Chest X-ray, AP view. Patient: 58 years old, sex M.
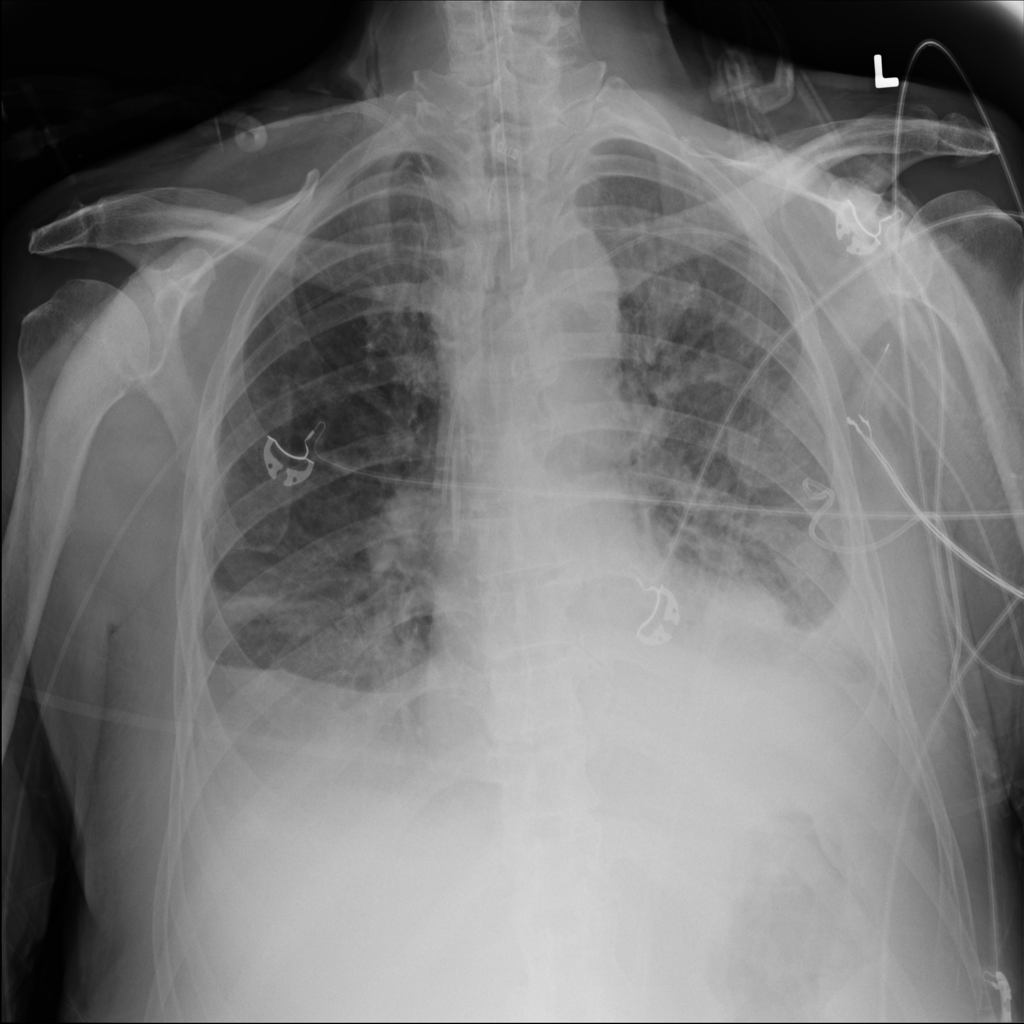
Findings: Effusion, Infiltration